Question: The problem is that whenever I put django.contrib.comments into INSTALLED APPS like this:
'''
INSTALLED_APPS = (
'django.contrib.comments',
'django.contrib.admin',
'django.contrib.auth',
'django.contrib.contenttypes',
'django.contrib.sessions',
'django.contrib.messages',
'django.contrib.staticfiles',
'my_app',
)
'''
I got this problem:

Where is mistake?
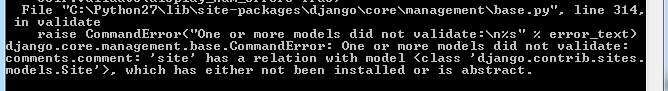
Answer: 'django.contrib.comments' depends on 'django.contrib.sites' app. Change your 'INSTALLED_APPS' to:
'''
INSTALLED_APPS = (
'django.contrib.auth',
'django.contrib.contenttypes',
'django.contrib.sessions',
'django.contrib.messages',
'django.contrib.sites',
'django.contrib.comments',
'django.contrib.admin',
'django.contrib.staticfiles',
'my_app',
)
'''
FYI, see <URL>.
Hope that helps.